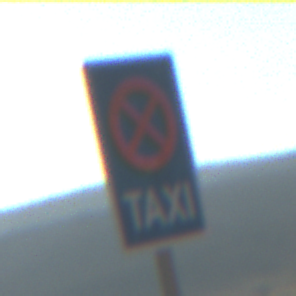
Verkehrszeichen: Taxenstand
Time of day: MorningAfternoon
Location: Outdoor (Nature)
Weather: PartlyCloudy
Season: NotSpecified
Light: Natural